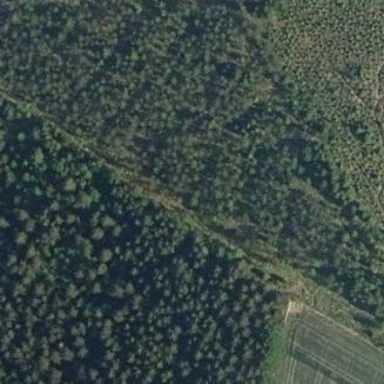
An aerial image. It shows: Clearcut area in the woodland.